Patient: sex M, age 61
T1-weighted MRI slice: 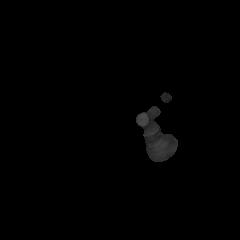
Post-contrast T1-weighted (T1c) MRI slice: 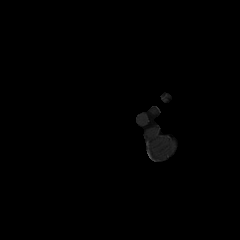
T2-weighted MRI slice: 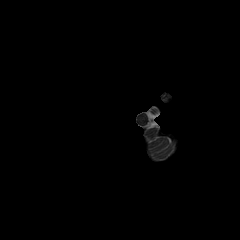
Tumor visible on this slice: no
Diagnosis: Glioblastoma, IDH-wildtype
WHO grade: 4